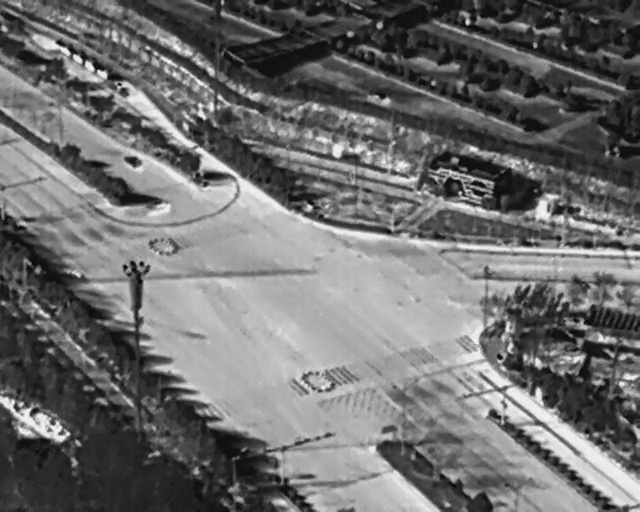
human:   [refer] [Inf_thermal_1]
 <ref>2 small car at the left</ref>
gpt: <box>[[24, 37, 25, 41, 164], [19, 28, 21, 33, 43]]</box>